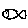
Label: fish